Field crop: tomato
Growth stage: 2
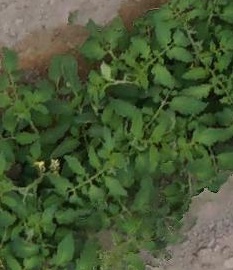
Species: tomato